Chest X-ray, AP view. Patient: 81 years old, sex F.
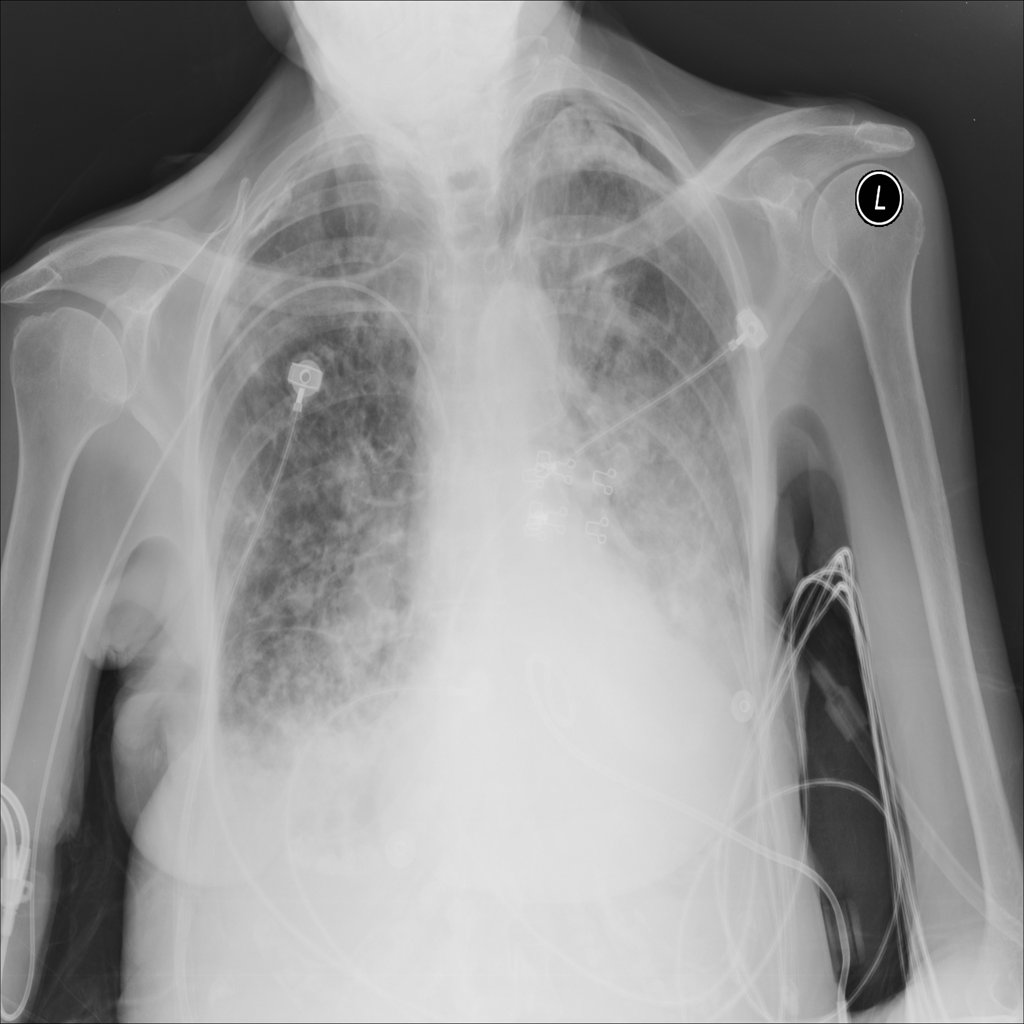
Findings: Atelectasis, Consolidation, Pneumothorax